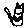
Label: cat